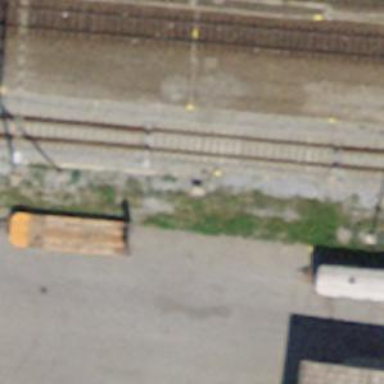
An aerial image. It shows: Railway switch.